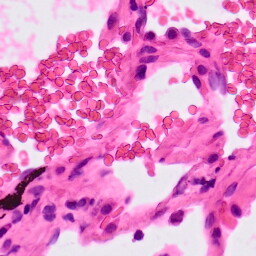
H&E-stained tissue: Lung